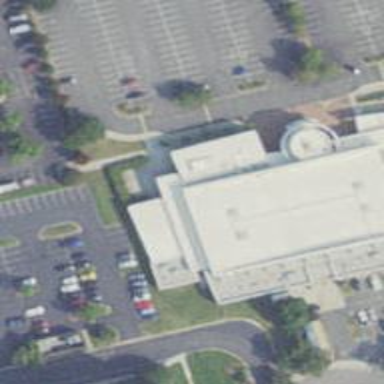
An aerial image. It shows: Conference centre building.